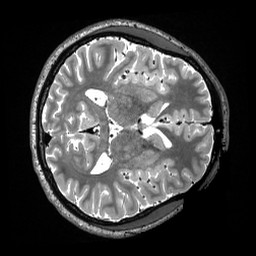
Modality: T2w
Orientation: axial
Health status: healthy
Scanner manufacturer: siemens
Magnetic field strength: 3 T
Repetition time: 3.2 s
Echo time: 0.563 s